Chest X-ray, PA view. Patient: 21 years old, sex M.
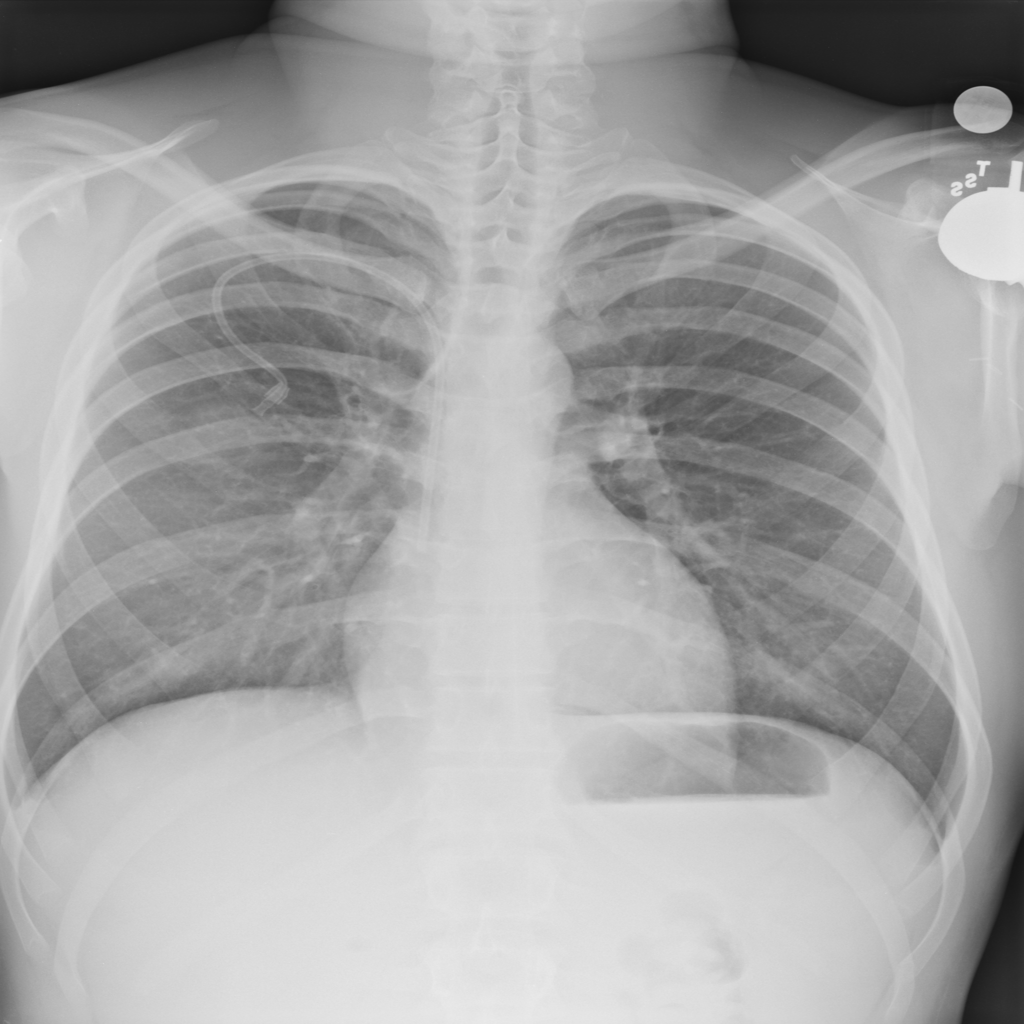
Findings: No Finding